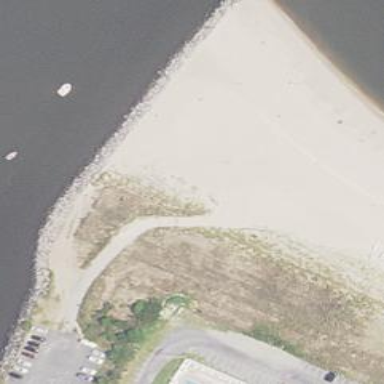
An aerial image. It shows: Breakwater made of rocks.